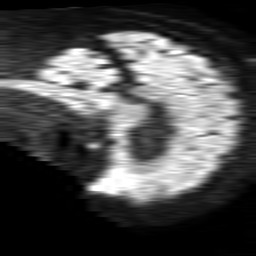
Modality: TRACE
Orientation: sagittal
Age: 72
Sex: male
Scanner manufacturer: philips
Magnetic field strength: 1.5 T
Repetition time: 4.6 s
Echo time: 0.08631 s